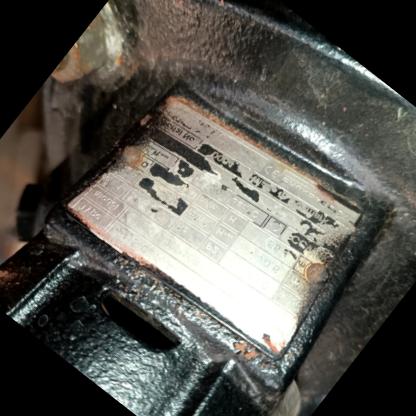
Klasa: tabliczka-znamionowa